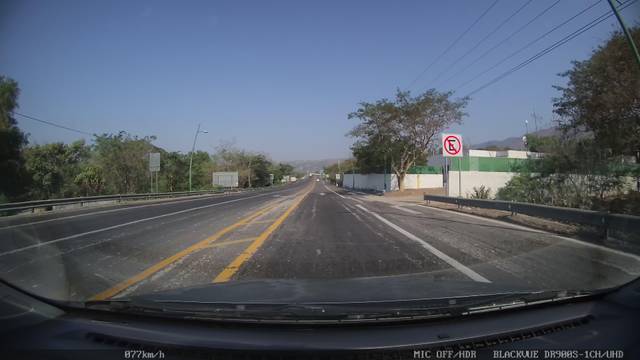
Region: Mexico
Coordinates: 16.733, -93.013